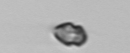
Label: Heterocapsa_rotundata